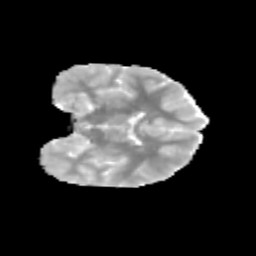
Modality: MD
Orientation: coronal
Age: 11
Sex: female
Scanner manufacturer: siemens
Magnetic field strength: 3 T
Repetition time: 3.8 s
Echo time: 0.07 s